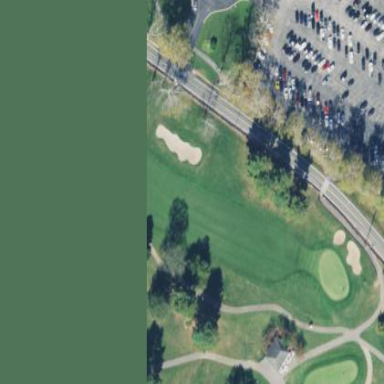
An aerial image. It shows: Grassy area designated as golf fairway.